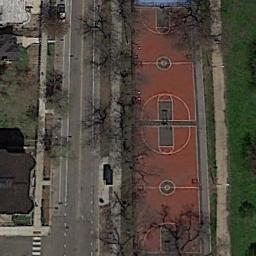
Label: basketball_court